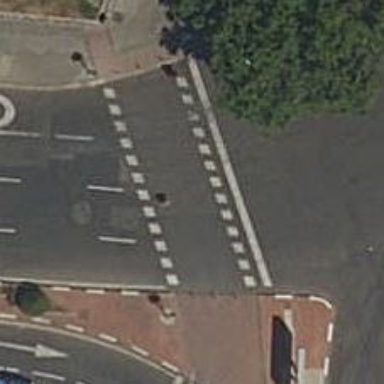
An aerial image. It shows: Road crossing with traffic signals.